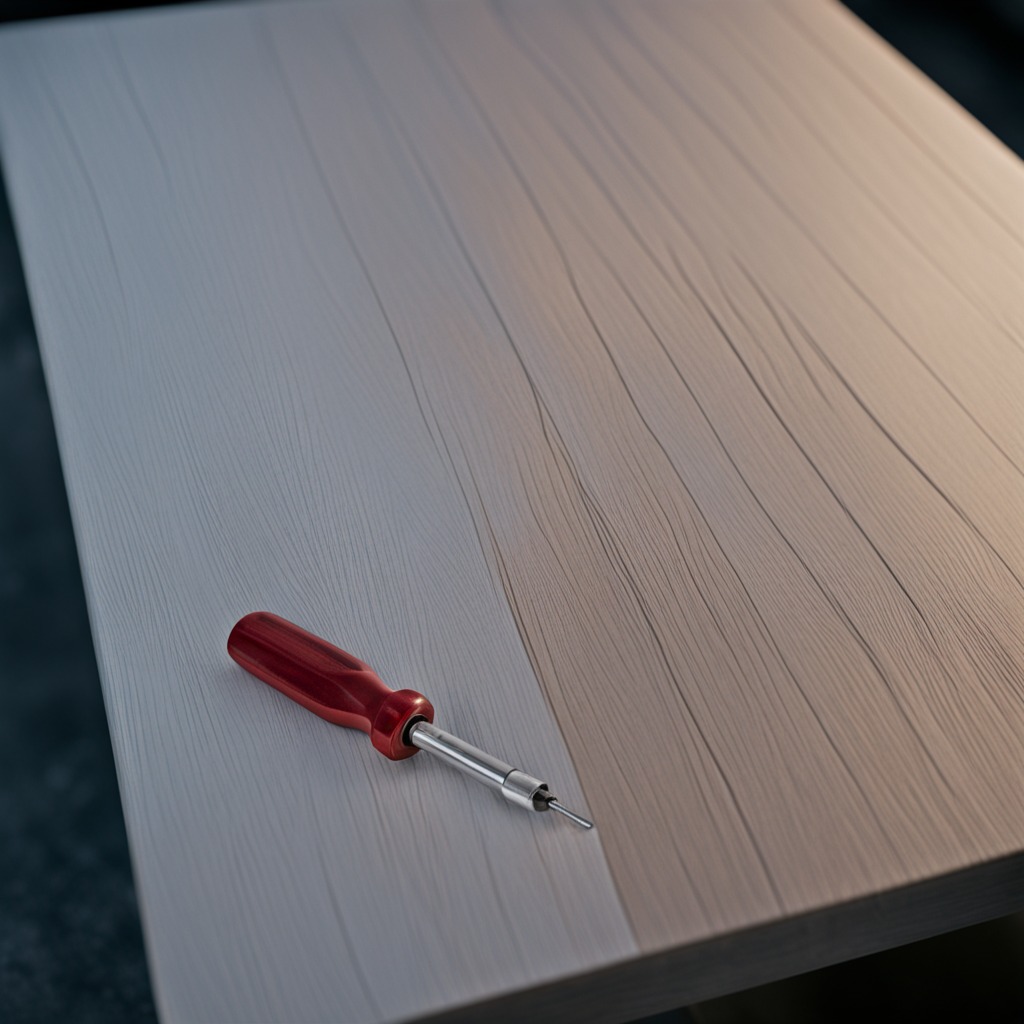
A screwdriver is lying on the table.